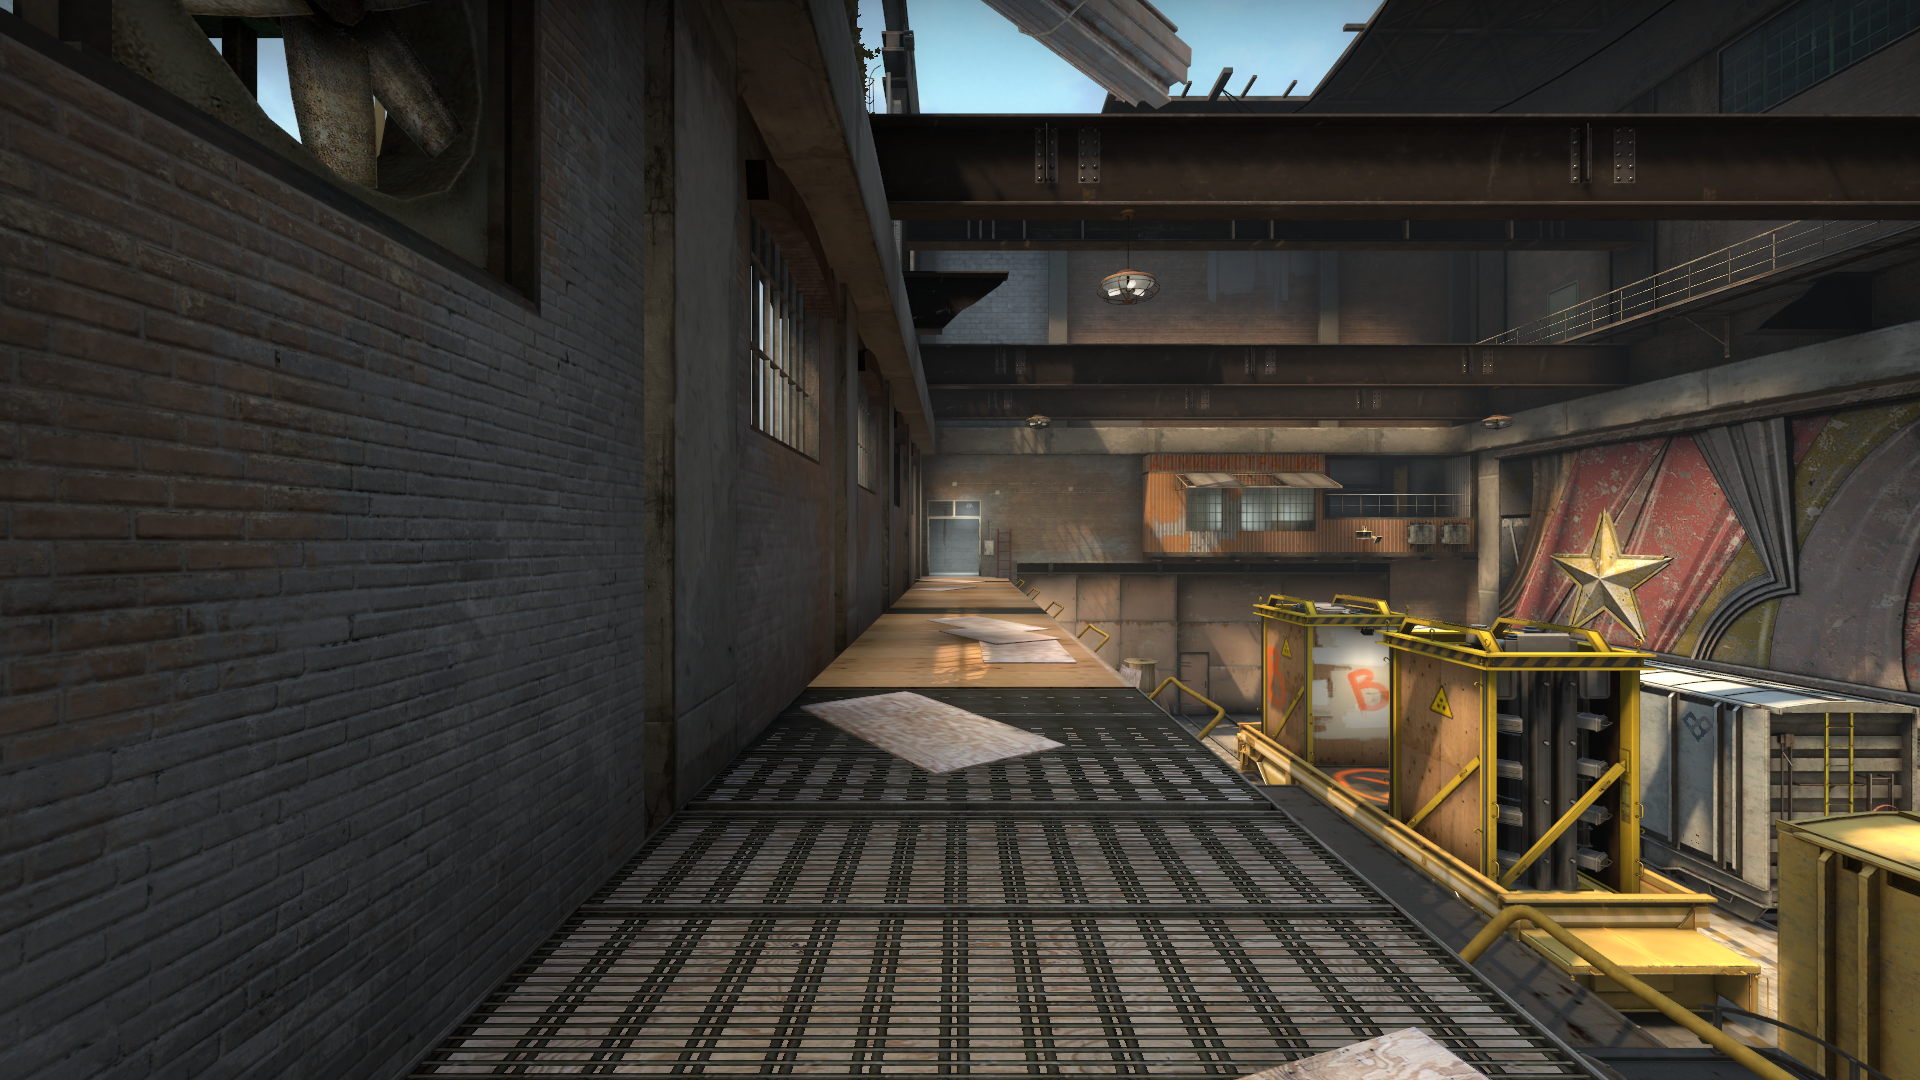
Map: de_train